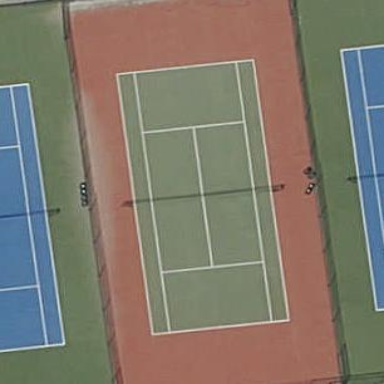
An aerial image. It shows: Tennis court on pitch designated for leisure land.